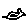
Label: bird